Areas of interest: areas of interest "No. 7 Basketball Park"
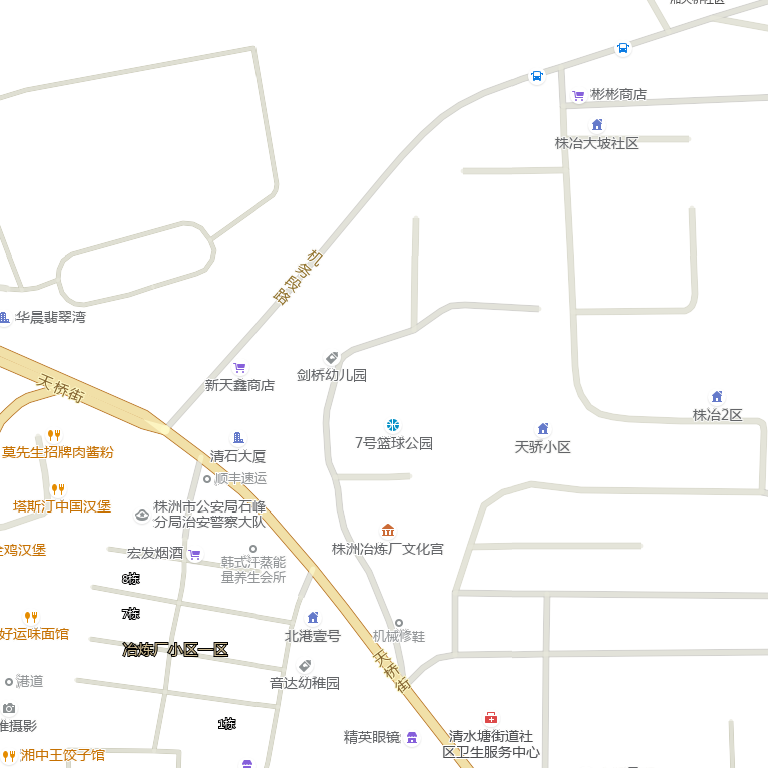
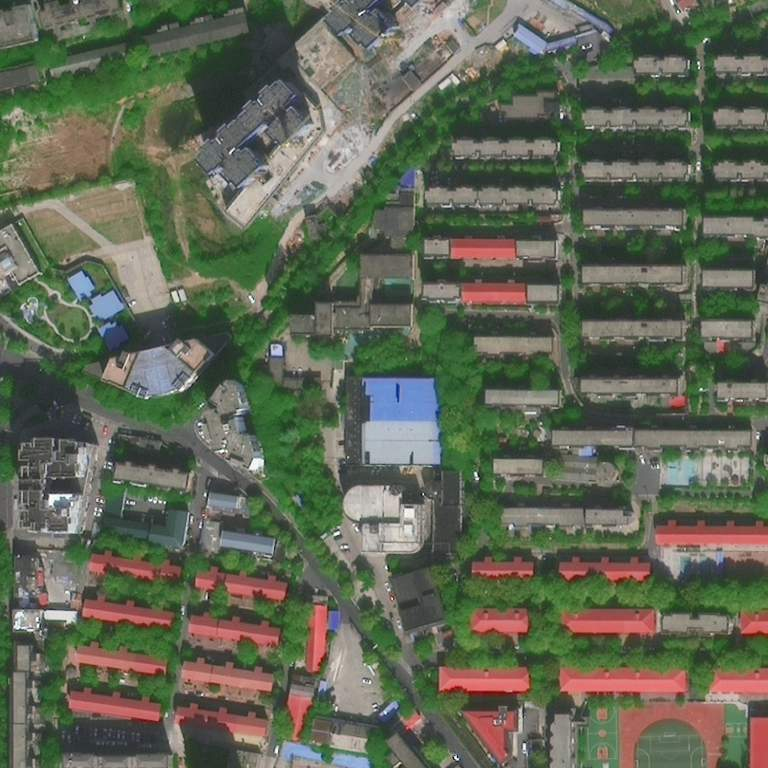